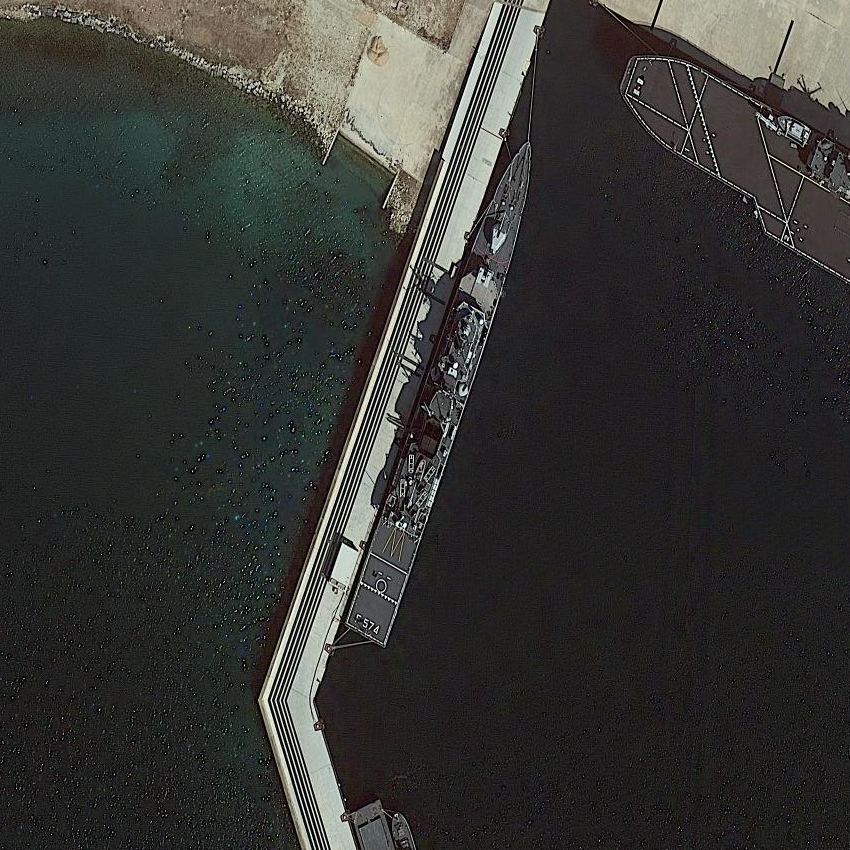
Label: cruiser